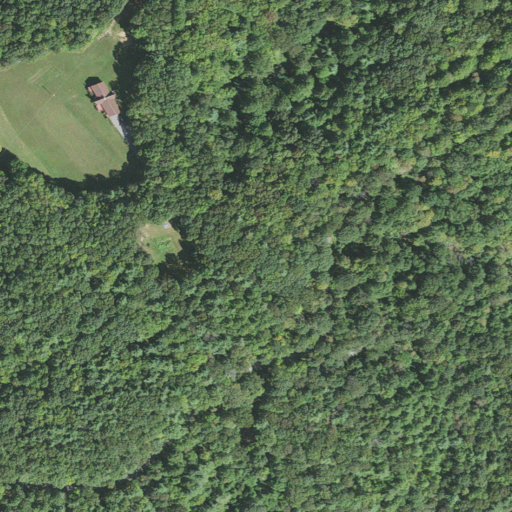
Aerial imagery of mountain in West Virginia named Panther Knob containing deciduous forest, open development, evergreen forest, pasture, low intensity development, and medium intensity development